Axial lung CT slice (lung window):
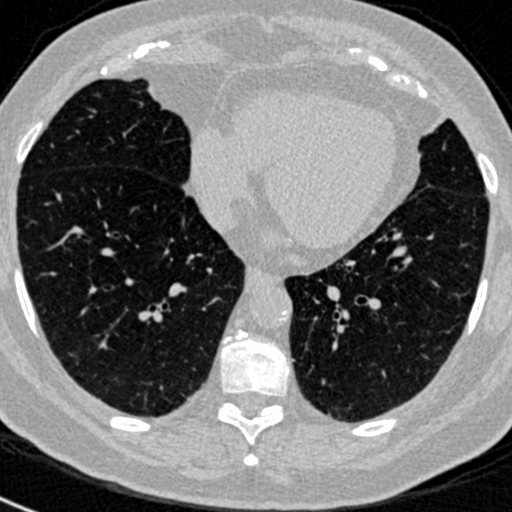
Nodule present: no